Question: I am attempting to merge two png images by placing a smaller png behind an image with a "hole" in the center with transparency.
The "Front" image is in this example
The "Back" image is in the example

So far, i've gotten it to work in reverse (by putting the $dest image / smaller image in front) using the following code:
'''
imagecopymerge($src, $dest, 300, 150, 0, 0, 150, 150, 100);
'''
However, i'm not sure how to do it with the smaller image "Behind" the bigger image so that it fits perfectly in the hole.
Do I need to recreate the image ($dest) as a larger image (500 x 500) to "paste" the $src image over top of with 0 offset? This stuff is confusing :S
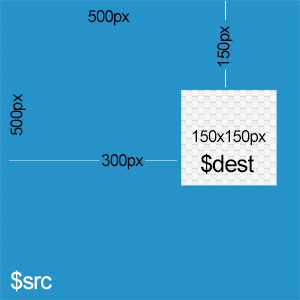
Answer: Figured it out.
First I merged the smaller image onto a blank image below that matched the larger image.
Then, I merged the image with the hole onto the new image created above. See as follows:
'''
// Get size of larger image
$sz = getimagesize("larger.jpg");
// Create resources
$backing = imagecreatetruecolor($sz[0],$sz[1]);
$img1 = imagecreatefrompng("larger.jpg");
$img2 = imagecreatefrompng("smaller.jpg");
// Merge backing
imagecopymerge($backing, $img2, 300, 150, 0, 0, 150, 150, 100);
// Merge main
imagecopymerge($backing,$img1, 0, 0, 0, 0, $sz[0], $sz[1], 100);
// Save new image
imagepng($backing,$save);
// Destroy resources
imagedestroy($backing);
imagedestroy($img1);
imagedestroy($img2);
'''
Hope this helps someone!